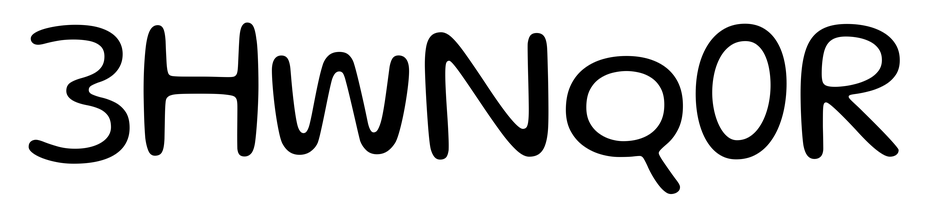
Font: Gluten_Light